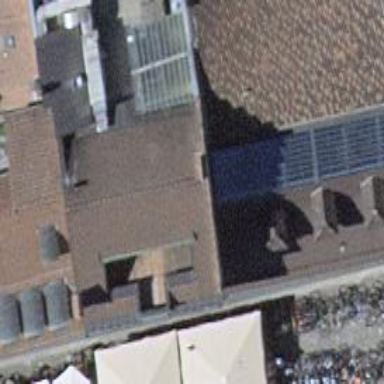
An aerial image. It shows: Restaurant.